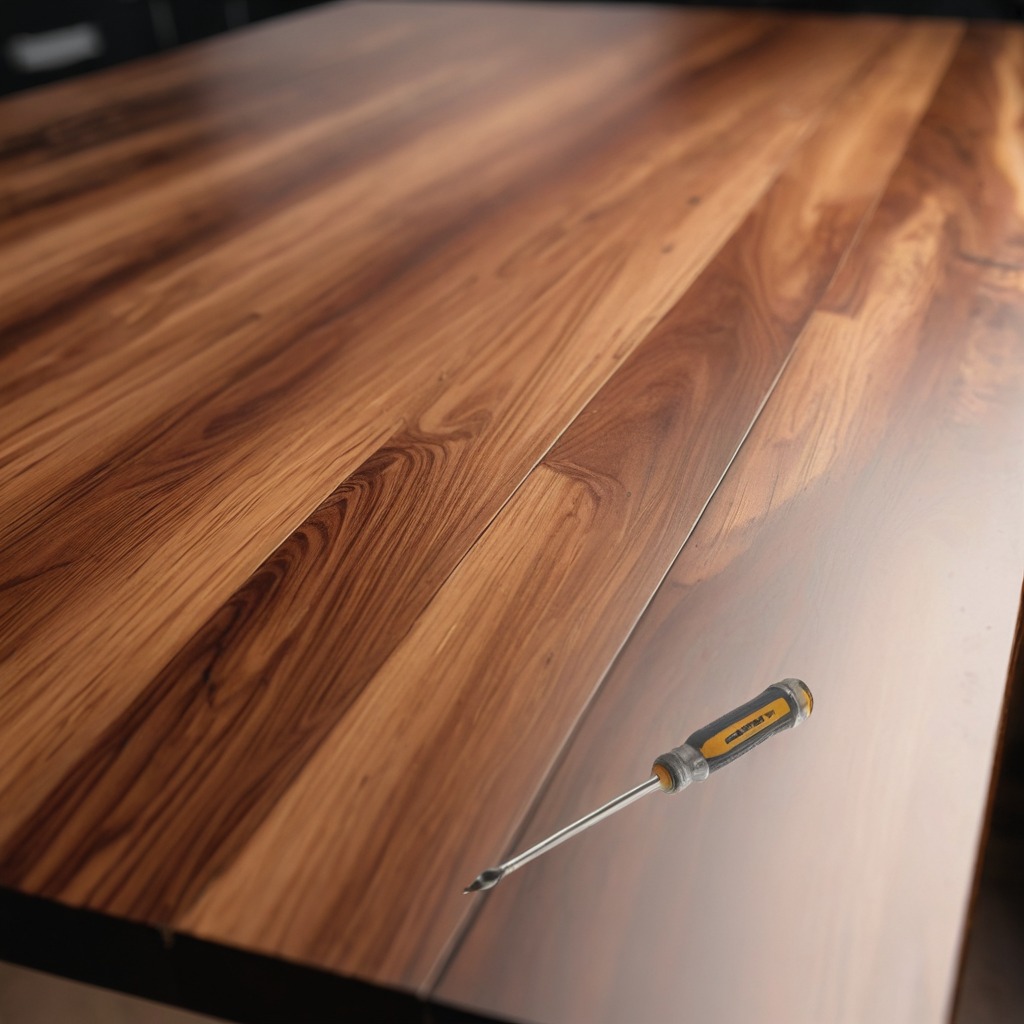
A screwdriver lies on the wooden table in a carpentry studio.